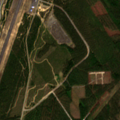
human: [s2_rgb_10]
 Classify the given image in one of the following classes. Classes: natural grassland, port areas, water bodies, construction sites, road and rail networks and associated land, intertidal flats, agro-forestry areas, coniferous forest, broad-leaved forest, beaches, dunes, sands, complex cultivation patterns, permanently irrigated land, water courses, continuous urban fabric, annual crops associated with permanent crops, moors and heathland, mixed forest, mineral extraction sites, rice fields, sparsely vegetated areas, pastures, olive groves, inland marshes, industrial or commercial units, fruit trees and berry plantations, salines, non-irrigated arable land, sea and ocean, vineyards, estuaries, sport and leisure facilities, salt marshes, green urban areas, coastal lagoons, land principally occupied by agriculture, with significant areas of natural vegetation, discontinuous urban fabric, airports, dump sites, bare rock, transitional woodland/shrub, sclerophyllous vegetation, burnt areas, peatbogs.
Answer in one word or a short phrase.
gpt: airports, mineral extraction sites, coniferous forest, transitional woodland/shrub